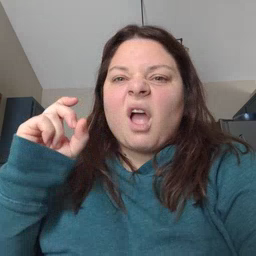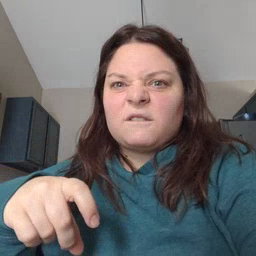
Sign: haveto